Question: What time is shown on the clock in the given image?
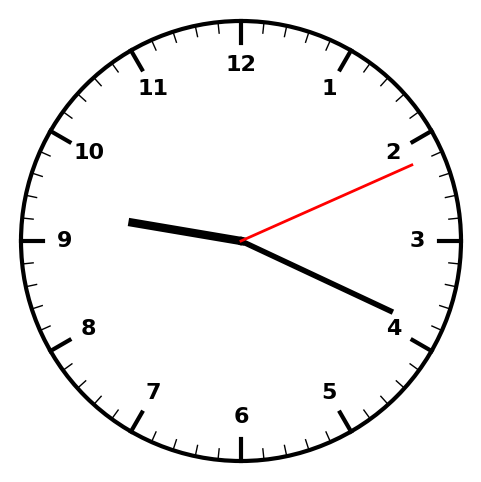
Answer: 09:19:11